Question: Recent changes to ggplot2 now require a 'group' aesthetic for boxplot.
<URL>
> In some cases, ggplot2 now produces a warning or an error for code
that previously produced plot output. In all these cases, the previous
plot output was accidental, and the plotting code uses the ggplot2 API
in a way that would lead to undefined behavior. Examples include a
missing group aesthetic in geom_boxplot() (#3316), annotations across
multiple facets (#3305), and not using aesthetic mappings when drawing
ribbons with geom_ribbon() (#3318).
I have code to produce several boxplots, using stat_summary for custom stat control. I can't figure out how to make it work with these new changes to ggplot2. Help!
'''
library(ggplot2)
library(dplyr)
library(cowplot)
varname <- 'medb0'
ylabel <- 'Medium b0
'
ybreaks <- seq(0,1,0.2)
yref <- 0
ytrans <- "identity"
median_fill <- NA
median_colour <- NA
median_alpha <- 1
xlabels <- c('Wh', 'Wp', 'Po', 'Ot', 'Ta', 'Pu', 'Wt', 'Pi')
xint <- c(1.5,2.5,3.5,4.5,5.5,6.5,7.5)
barwidth <- 0.8
barfilter <- 1:8
custombox1 <- function(y) { # for error bar
data.frame(ymin=quantile(y,0.025),
lower=quantile(y,0.25),
middle=quantile(y,0.5),
upper=quantile(y,0.75),
ymax=quantile(y,0.975),
y=y,
width=0.5)
}
custombox2 <- function(y) { # for box
data.frame(ymin=quantile(y,0.025),
lower=quantile(y,0.25),
middle=quantile(y,0.5),
upper=quantile(y,0.75),
ymax=quantile(y,0.975),
y=y,
width=0.7)
}
# sampledata2 <- sampledata %>%
# select(setseqf, medb0) %>%
# sample_n(20)
# dput(sampledata2)
sampledata2 <- structure(list(setseqf = structure(c(2L, 6L, 1L, 4L, 1L, 8L,
7L, 1L, 2L, 8L, 2L, 5L, 8L, 8L, 6L, 3L, 8L, 3L, 4L, 8L), .Label = c("1",
"2", "3", "4", "5", "6", "7", "8"), class = "factor"), medb0 = c(0.0348358613288565,
0.327077054358727, 0.250130244865912, 0.139639077532824, 0.29309407077181,
0.252419925740145, 0.155195212332326, 0.333377585774501, 0.328818971135529,
0.29628877007933, 0.369458460198307, 0.0761957556255915, 0.241107191479485,
0.275889194987195, 0.17511839005858, 0.0313799783284502, 0.159873816423223,
0.0250030271563139, 0.0489984043697202, 0.253889351601262)), row.names = c(NA,
-20L), class = "data.frame")
'''
'''
# old code used to work
ggplot(data=sampledata2, mapping=aes_string(x='setseqf', y=varname)) +
labs(title='', y=ylabel, x='') +
theme_cowplot(font_size=10) +
theme(axis.ticks.x=element_blank(),
plot.title=element_blank()) +
panel_border(colour='black') +
geom_hline(yintercept=yref, linetype=2, colour='black') +
geom_vline(xintercept=xint, colour='grey') +
stat_summary(fun.data=custombox1, geom='errorbar') +
stat_summary(fun.data=custombox2, geom='boxplot') +
scale_y_continuous(breaks=ybreaks, limits=c(min(ybreaks), max(ybreaks)), expand=c(0, 0), trans=ytrans) +
scale_x_discrete(labels=xlabels)
#> Error: Can't draw more than one boxplot per group. Did you forget aes(group = ...)?
'''
'''
# adding group works with stat_boxplot (but can't control stats)
ggplot(data=sampledata2, mapping=aes_string(x='setseqf', y=varname, group='setseqf')) +
labs(title='', y=ylabel, x='') +
theme_cowplot(font_size=10) +
theme(axis.ticks.x=element_blank(),
plot.title=element_blank()) +
panel_border(colour='black') +
geom_hline(yintercept=yref, linetype=2, colour='black') +
geom_vline(xintercept=xint, colour='grey') +
stat_boxplot(data=sampledata2, geom="errorbar", width=0.35) +
geom_boxplot(outlier.size=0.5, notch=FALSE, outlier.shape=NA) +
scale_y_continuous(breaks=ybreaks, limits=c(min(ybreaks), max(ybreaks)), expand=c(0, 0), trans=ytrans) +
scale_x_discrete(labels=xlabels)
'''

'''
# adding group does not work with stat_summary
ggplot(data=sampledata2, mapping=aes_string(x='setseqf', y=varname, group='setseqf')) +
labs(title='', y=ylabel, x='') +
theme_cowplot(font_size=10) +
theme(axis.ticks.x=element_blank(),
plot.title=element_blank()) +
panel_border(colour='black') +
geom_hline(yintercept=yref, linetype=2, colour='black') +
geom_vline(xintercept=xint, colour='grey') +
stat_summary(fun.data=custombox1, geom='errorbar') +
stat_summary(fun.data=custombox2, geom='boxplot') +
scale_y_continuous(breaks=ybreaks, limits=c(min(ybreaks), max(ybreaks)), expand=c(0, 0), trans=ytrans) +
scale_x_discrete(labels=xlabels)
#> Error: Can't draw more than one boxplot per group. Did you forget aes(group = ...)?
'''
<URL>
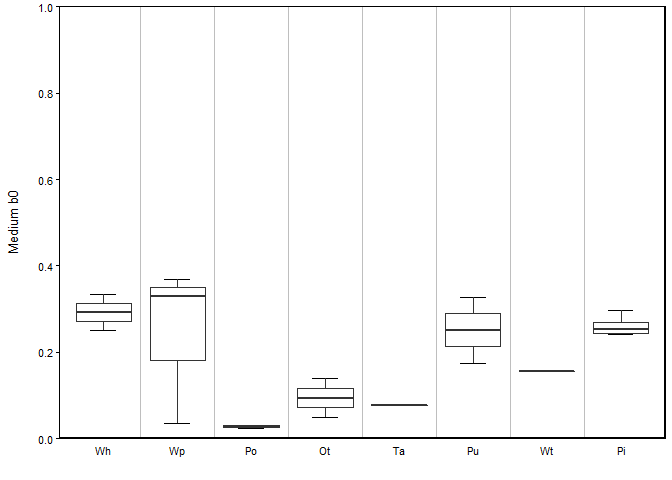
Answer: Thanks to Claus Wilke who solved this for me. The problem was my custombox stats functions had too many rows. I only needed the first row.
'''
suppressMessages({
library(ggplot2)
library(dplyr)
library(cowplot)
})
varname <- 'medb0'
ylabel <- 'Medium b0
'
ybreaks <- seq(0,1,0.2)
yref <- 0
ytrans <- "identity"
median_fill <- NA
median_colour <- NA
median_alpha <- 1
xlabels <- c('Wh', 'Wp', 'Po', 'Ot', 'Ta', 'Pu', 'Wt', 'Pi')
xint <- c(1.5,2.5,3.5,4.5,5.5,6.5,7.5)
barwidth <- 0.8
barfilter <- 1:8
custombox1 <- function(y) { # for error bar
data.frame(ymin=quantile(y,0.025),
lower=quantile(y,0.25),
middle=quantile(y,0.5),
upper=quantile(y,0.75),
ymax=quantile(y,0.975),
y=y,
width=0.5,
row.names=NULL)[1,]
}
custombox2 <- function(y) { # for box
data.frame(ymin=quantile(y,0.025),
lower=quantile(y,0.25),
middle=quantile(y,0.5),
upper=quantile(y,0.75),
ymax=quantile(y,0.975),
y=y,
width=0.7,
row.names=NULL)[1,]
}
# sampledata2 <- sampledata %>%
# select(setseqf, medb0) %>%
# sample_n(20)
# dput(sampledata2)
sampledata2 <- structure(list(setseqf = structure(c(2L, 6L, 1L, 4L, 1L, 8L,
7L, 1L, 2L, 8L, 2L, 5L, 8L, 8L, 6L, 3L, 8L, 3L, 4L, 8L), .Label = c("1",
"2", "3", "4", "5", "6", "7", "8"), class = "factor"), medb0 = c(0.0348358613288565,
0.327077054358727, 0.250130244865912, 0.139639077532824, 0.29309407077181,
0.252419925740145, 0.155195212332326, 0.333377585774501, 0.328818971135529,
0.29628877007933, 0.369458460198307, 0.0761957556255915, 0.241107191479485,
0.275889194987195, 0.17511839005858, 0.0313799783284502, 0.159873816423223,
0.0250030271563139, 0.0489984043697202, 0.253889351601262)), row.names = c(NA,
-20L), class = "data.frame")
ggplot(data=sampledata2, mapping=aes_string(group='setseqf', x='setseqf', y=varname)) +
labs(title='', y=ylabel, x='') +
theme_cowplot(font_size=10) +
theme(axis.ticks.x=element_blank(),
plot.title=element_blank()) +
panel_border(colour='black') +
geom_hline(yintercept=yref, linetype=2, colour='black') +
geom_vline(xintercept=xint, colour='grey') +
stat_summary(fun.data=custombox1, geom='errorbar') +
stat_summary(fun.data=custombox2, geom='boxplot') +
scale_y_continuous(breaks=ybreaks, limits=c(min(ybreaks), max(ybreaks)), expand=c(0, 0), trans=ytrans) +
scale_x_discrete(labels=xlabels)
'''

<URL>